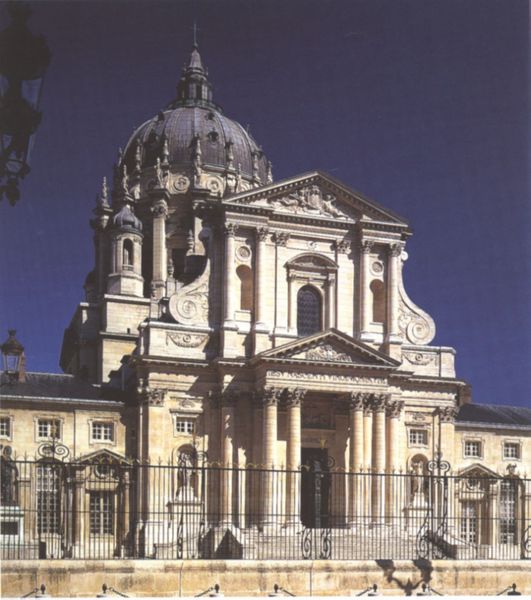
Titel: Val-de-Grace in Paris
Künstler: Jacques Lemercier
Standort: Paris, Abtei Val-de-Grace (EU - F - Ile-de-France)
Schlagwörter: blau, himmel, schatten, dreieck, fenster, laterne, licht, marmor, säule, säulen, tür, dach, gebäude, zaun, architektur, barock, spitze, gitter, kirche, turm, fassade, italien, türen, giebel, mauer, pilaster, figuren, kuppel, treppe, tor, foto, eingang, eisen, kreuz, türmchen, palast, dom, kathedrale, plastiken, statuen, voluten, volute, wien, schnecke, prunk, absperrung, sakralbau, nischen, italienisch